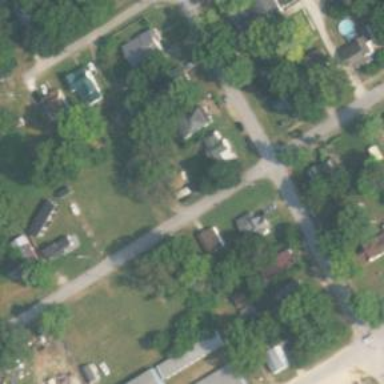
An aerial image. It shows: Alley classified as service road.